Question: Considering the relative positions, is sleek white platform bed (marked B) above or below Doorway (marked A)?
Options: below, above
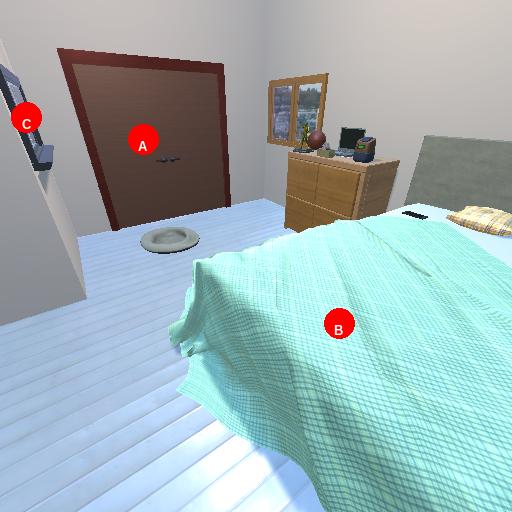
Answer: below